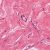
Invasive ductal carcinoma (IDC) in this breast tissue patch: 0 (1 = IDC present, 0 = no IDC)